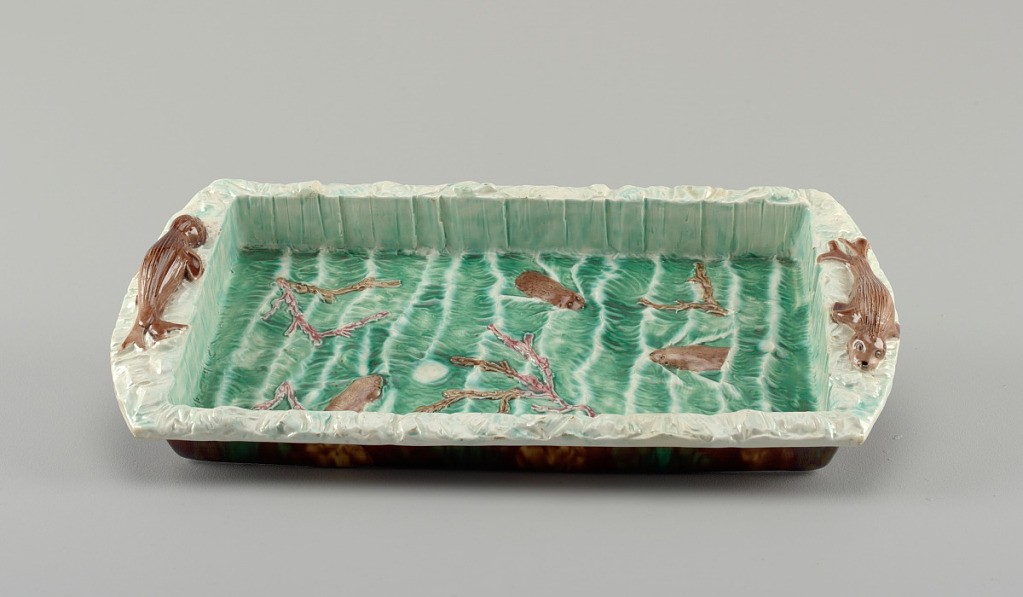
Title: Dish
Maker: Wedgwood, English, established 1759
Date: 1879
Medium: Glazed earthenware
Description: Molded rectangular tray. Straight sides, angled lip, extended at ends to form handles. Reclining seals molded on handles. Interior glazed with three swimming brown animals surrounded by green waves.